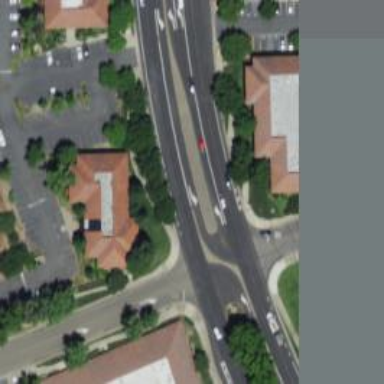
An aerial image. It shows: Secondary link road.